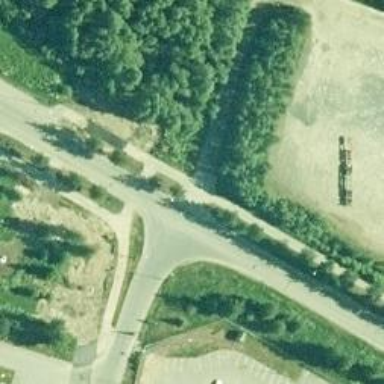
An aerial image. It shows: Asphalt cycleway.